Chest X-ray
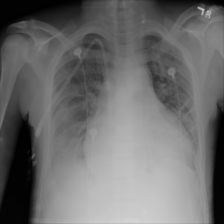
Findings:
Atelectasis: positive
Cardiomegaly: positive
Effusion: positive
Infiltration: negative
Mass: negative
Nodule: negative
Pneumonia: negative
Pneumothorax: negative
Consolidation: negative
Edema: negative
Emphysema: negative
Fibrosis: negative
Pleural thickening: negative
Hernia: negative